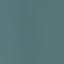
Land use / land cover: SeaLake